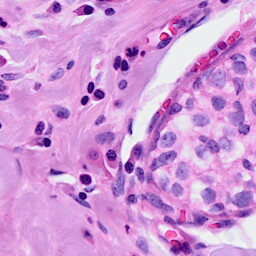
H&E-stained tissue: Breast